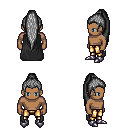
a pixel art fantasy rpg character, male body template, human, dark skin, black cape, gold greaves, gray extra-long topknot hairstyle, metal boots, four views (front, back, left, right), 2x2 character sprite sheet, small pixel art, hard edges, no anti-aliasing